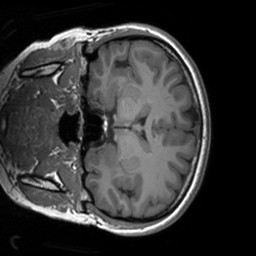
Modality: T1w
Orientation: coronal
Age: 22
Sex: female
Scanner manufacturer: siemens
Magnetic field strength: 3 T
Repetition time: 1.9 s
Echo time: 0.00226 s